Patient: sex F, age 41
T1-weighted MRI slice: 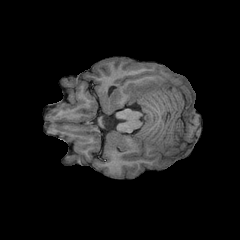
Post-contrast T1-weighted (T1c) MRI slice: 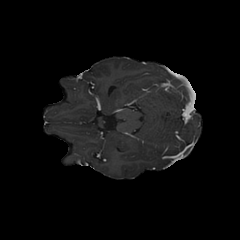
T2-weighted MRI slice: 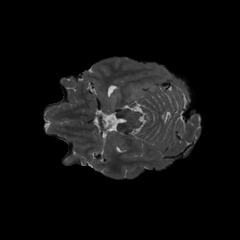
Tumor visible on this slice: yes
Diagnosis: Glioblastoma, IDH-wildtype
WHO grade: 4